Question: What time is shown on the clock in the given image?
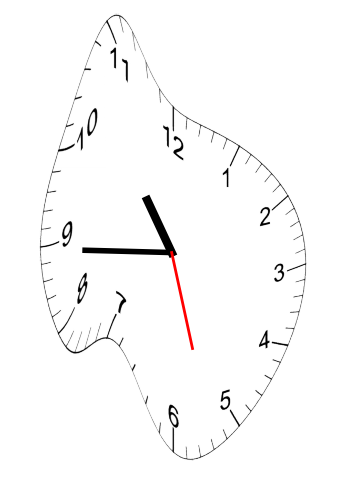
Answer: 10:44:27